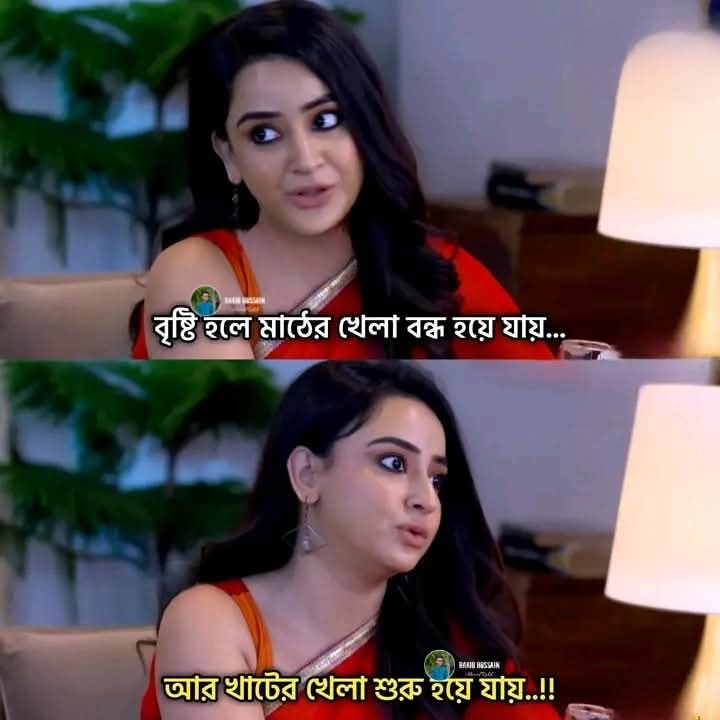
Text: বৃষ্টি হলে মাঠের খেলা বন্ধ হয়ে যায়...
আর খাটের খেলা শুরু হয়ে যায়..!!
Label: Non Hate